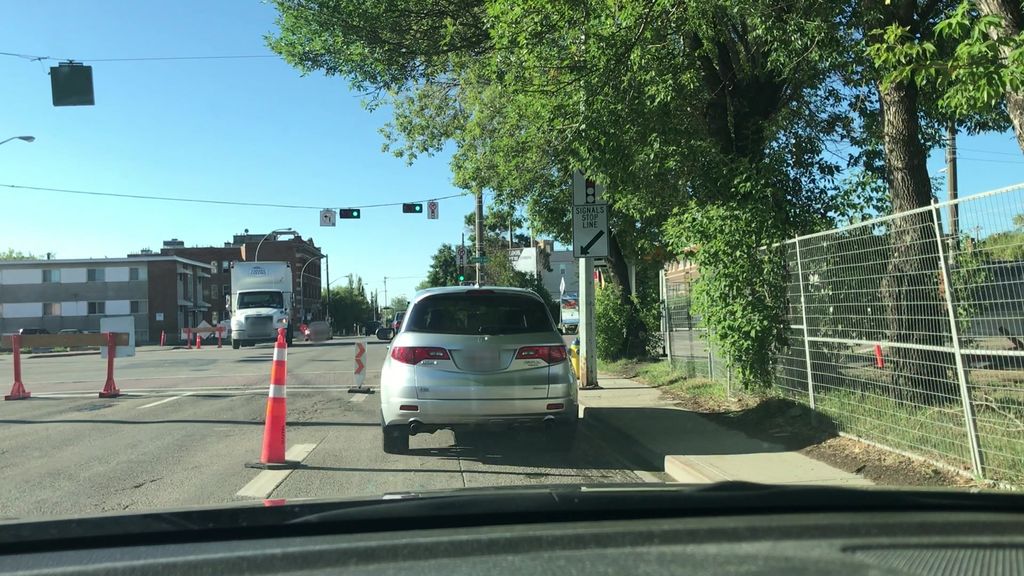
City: edmonton